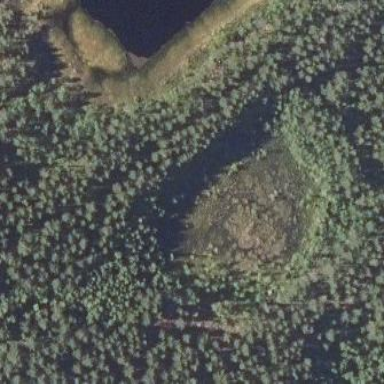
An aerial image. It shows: Bog wetland.